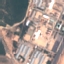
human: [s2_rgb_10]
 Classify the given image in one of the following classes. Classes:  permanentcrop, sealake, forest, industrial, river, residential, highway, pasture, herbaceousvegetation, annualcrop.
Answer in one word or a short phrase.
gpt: Industrial